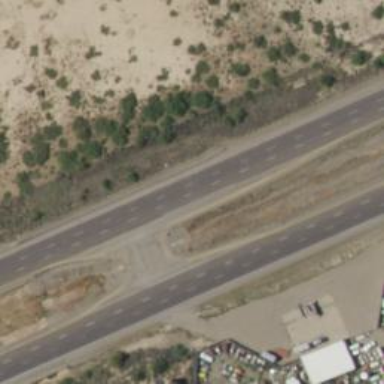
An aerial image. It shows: Trunk link highway.